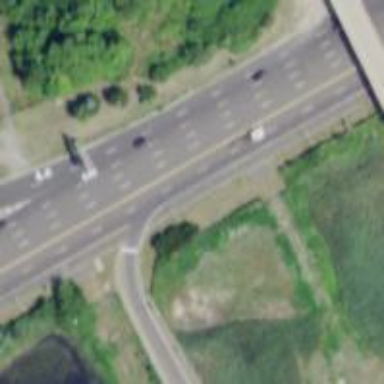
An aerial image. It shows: Asphalt road designated as trunk highway.